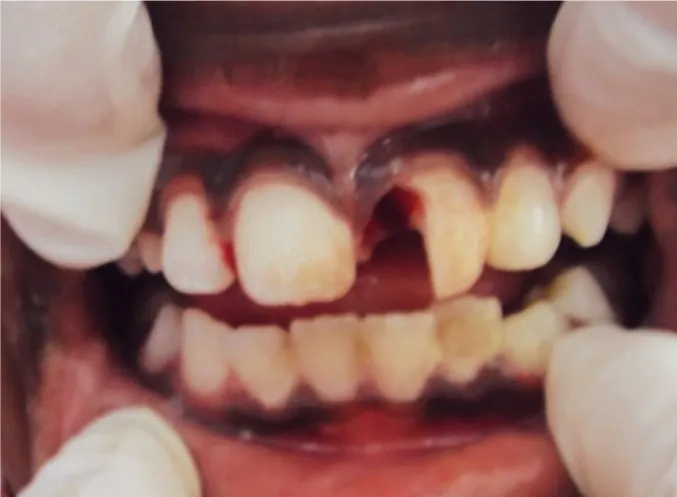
Patient's anterior tooth on the removal of the coronal fragment.
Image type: medical_photograph (oral_photograph)